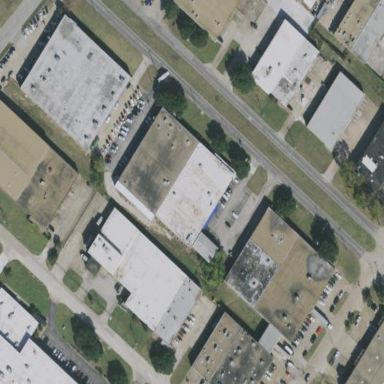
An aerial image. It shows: Warehouse building.